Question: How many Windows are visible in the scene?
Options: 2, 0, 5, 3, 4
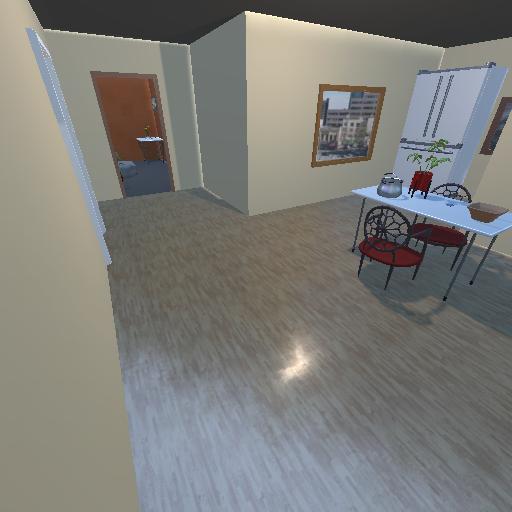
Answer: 2